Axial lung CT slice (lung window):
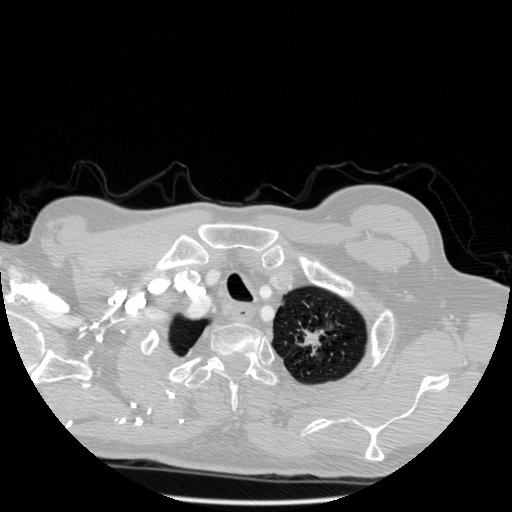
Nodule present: yes
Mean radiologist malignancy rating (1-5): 4.667